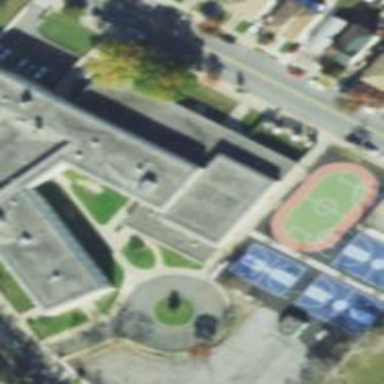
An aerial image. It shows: School building.